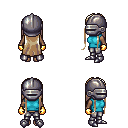
a pixel art fantasy rpg character, female body template, human, dark skin, teal sleeveless shirt, metal pants, white blonde extra-long hairstyle, metal helm, gold gloves, metal boots, four views (front, back, left, right), 2x2 character sprite sheet, small pixel art, hard edges, no anti-aliasing